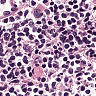
Metastatic tissue present: no